Question: Safari Browser leaves query string (?) in the link when using this approach. Is there anyway to force the browser to also remove the query string? It's not an issue with Firefox or Chrome. I just checked IE and it's the same as issue as with Safari.
'''
$("a")[0].search = "";
'''
'''
<script src="https://ajax.googleapis.com/ajax/libs/jquery/1.7.1/jquery.min.js"></script>
<a href="http://example.com/?title=dog">The Link</a>
'''
Demo: <URL>
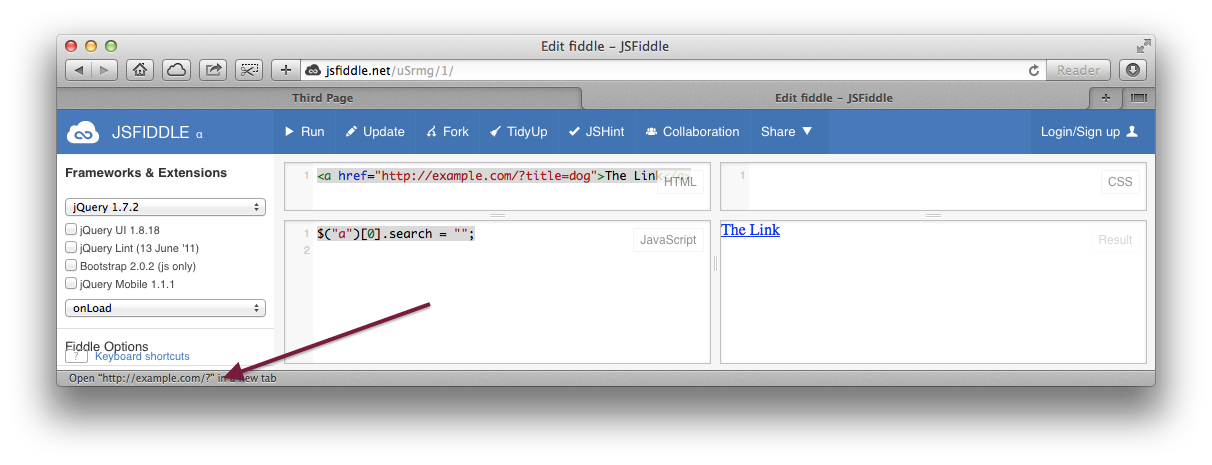
Answer: You could split on the question mark and take the first half:
'''
$("a")[0].href = $("a")[0].href.split('?').shift()
'''
<URL>